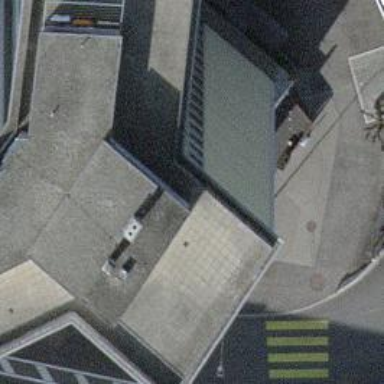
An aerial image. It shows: Restaurant.